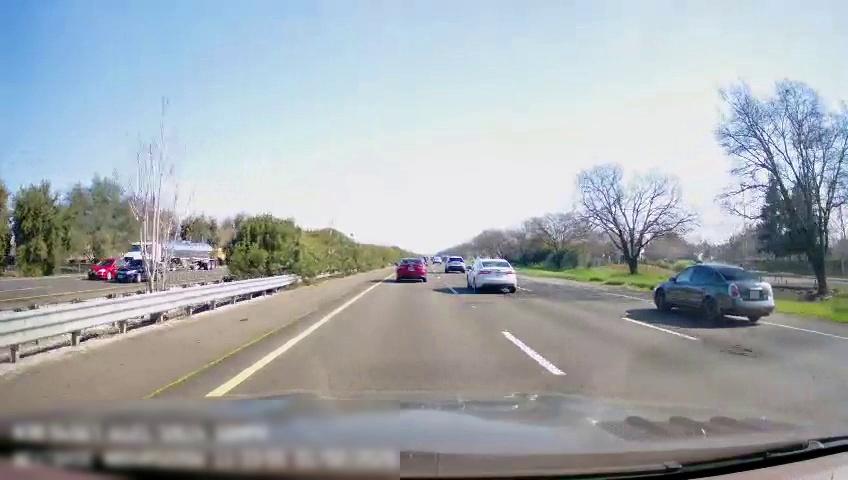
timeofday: Day
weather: Sunny
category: Drivable Space
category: Drivable Space
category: Vehicles | Truck
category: Vehicles | Car
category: Vehicles | Car
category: Vehicles | Car
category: Vehicles | Car
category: Vehicles | Car
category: Vehicles | Car
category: Lanes | Current Lane
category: Lanes | Current Lane
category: Lanes | Alternate Lane
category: Lanes | Alternate Lane